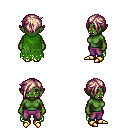
a pixel art fantasy rpg character, female body template, orc, green skin, green tattered cape, magenta pants, white blonde pixie cut hairstyle, gold boots, four views (front, back, left, right), 2x2 character sprite sheet, small pixel art, hard edges, no anti-aliasing